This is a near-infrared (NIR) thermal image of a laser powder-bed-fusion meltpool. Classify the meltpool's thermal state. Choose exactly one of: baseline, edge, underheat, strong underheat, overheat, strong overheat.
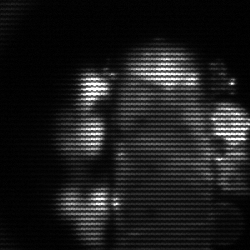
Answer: strong underheat